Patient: sex F, age 75
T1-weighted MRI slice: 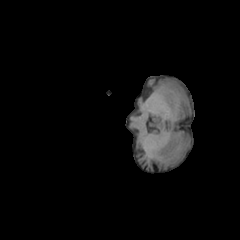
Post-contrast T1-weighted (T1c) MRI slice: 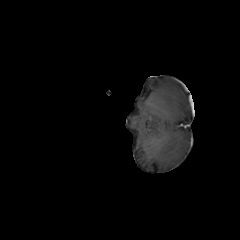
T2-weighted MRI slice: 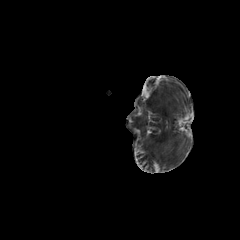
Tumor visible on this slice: no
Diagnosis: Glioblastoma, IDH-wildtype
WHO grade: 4